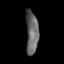
Tissue: skin
Cell type: T cells
Senescence score: 0.7482
Nuclear area (px): 528
Mean DAPI intensity: 101.6